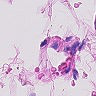
Metastatic tissue present: no